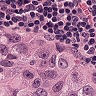
Metastatic tissue present: yes